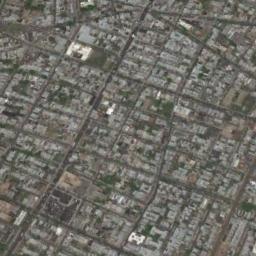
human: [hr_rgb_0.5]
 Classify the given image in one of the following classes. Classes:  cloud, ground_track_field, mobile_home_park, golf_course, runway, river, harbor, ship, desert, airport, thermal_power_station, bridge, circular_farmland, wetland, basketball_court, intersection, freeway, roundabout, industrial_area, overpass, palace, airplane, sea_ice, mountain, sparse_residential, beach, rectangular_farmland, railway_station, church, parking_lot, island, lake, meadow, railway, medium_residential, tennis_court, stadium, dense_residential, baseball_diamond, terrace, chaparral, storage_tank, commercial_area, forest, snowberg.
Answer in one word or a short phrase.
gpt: commercial_area